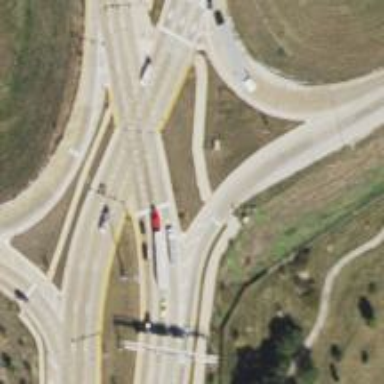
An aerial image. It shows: Motorway link at Diverging Diamond Interchange (DDI) junction.